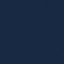
Land use / land cover class: SeaLake